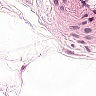
Metastatic tissue present: no